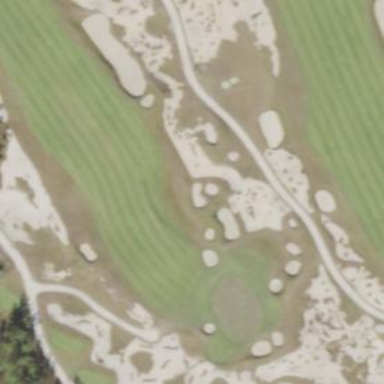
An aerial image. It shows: Bunker on golf course.